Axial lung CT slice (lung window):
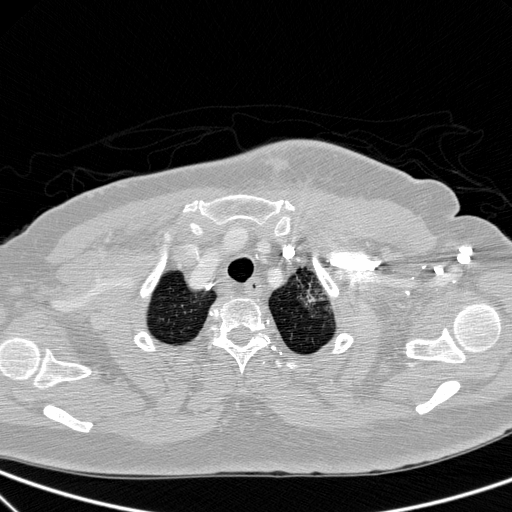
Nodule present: no